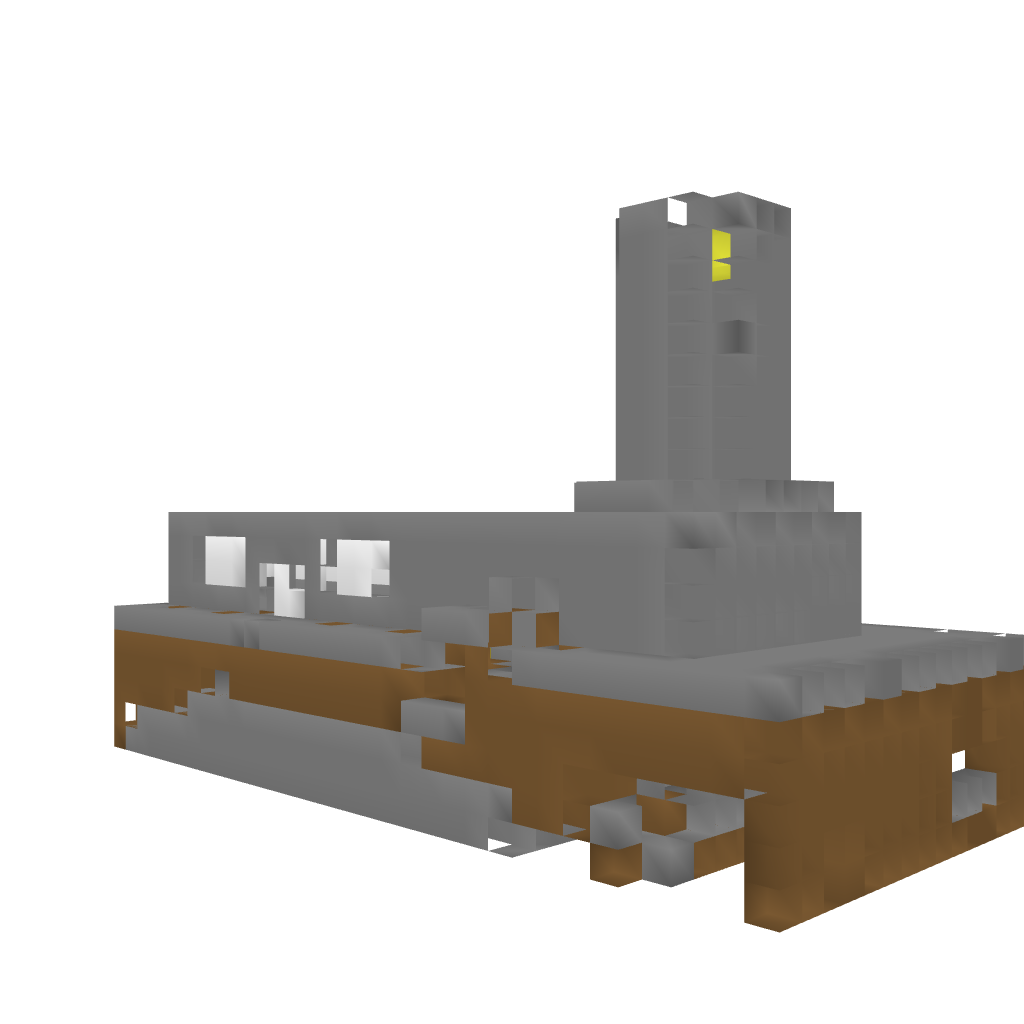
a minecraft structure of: Working Bacon Factory good quality a lot of earth